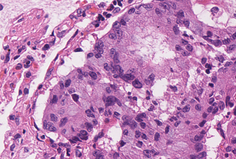
Tumor epithelial tissue: yes
Tumor-associated stroma tissue: yes
Normal tissue: no